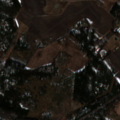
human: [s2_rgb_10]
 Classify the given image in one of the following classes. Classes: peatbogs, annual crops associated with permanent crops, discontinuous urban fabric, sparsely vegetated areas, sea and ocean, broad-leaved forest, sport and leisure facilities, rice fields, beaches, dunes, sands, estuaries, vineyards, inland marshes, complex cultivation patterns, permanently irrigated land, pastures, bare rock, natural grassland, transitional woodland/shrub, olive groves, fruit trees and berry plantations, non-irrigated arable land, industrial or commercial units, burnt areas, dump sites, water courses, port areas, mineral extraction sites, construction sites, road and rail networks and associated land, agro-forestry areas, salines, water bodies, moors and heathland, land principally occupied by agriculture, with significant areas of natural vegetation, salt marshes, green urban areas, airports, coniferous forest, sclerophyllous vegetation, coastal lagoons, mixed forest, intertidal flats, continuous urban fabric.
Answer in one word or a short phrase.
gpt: non-irrigated arable land, coniferous forest, mixed forest